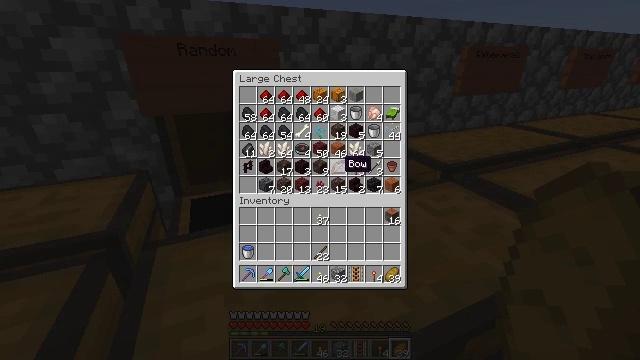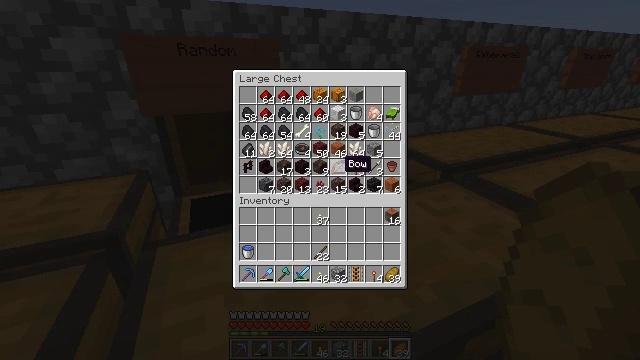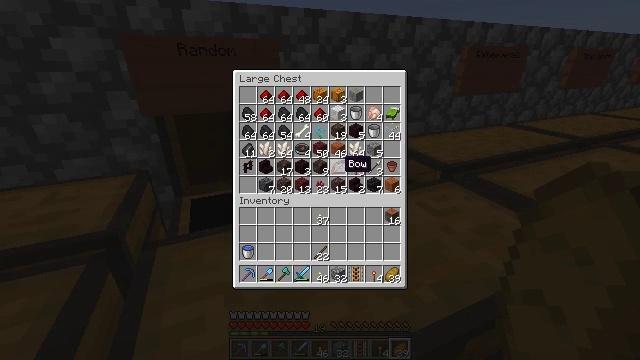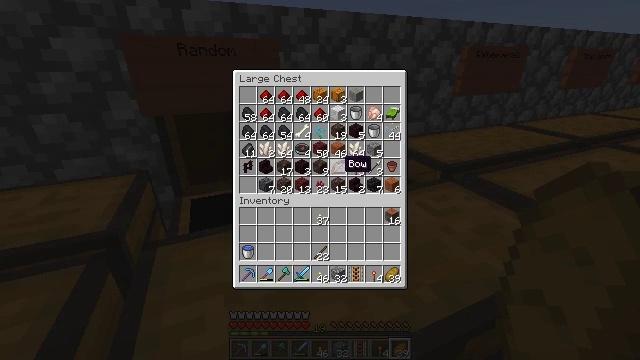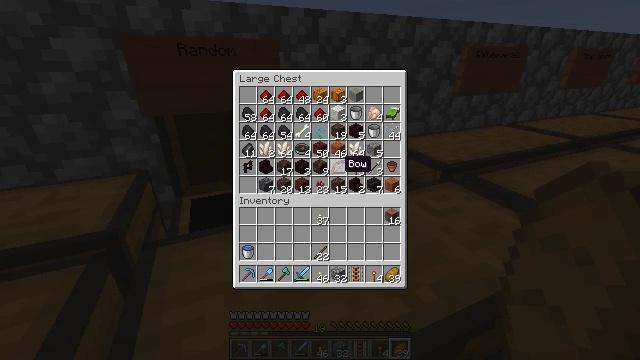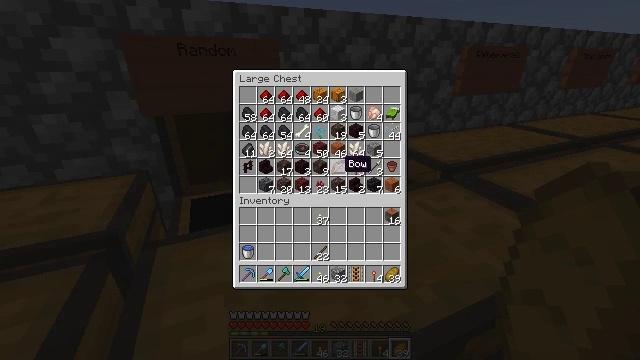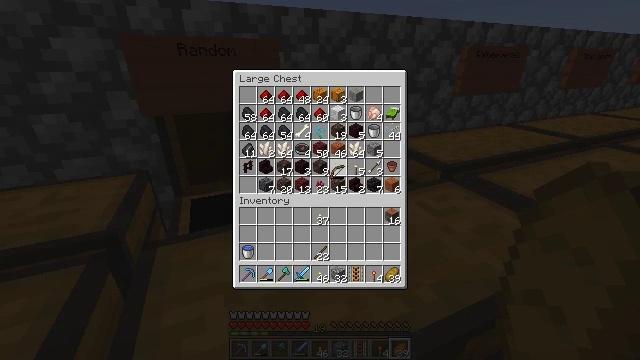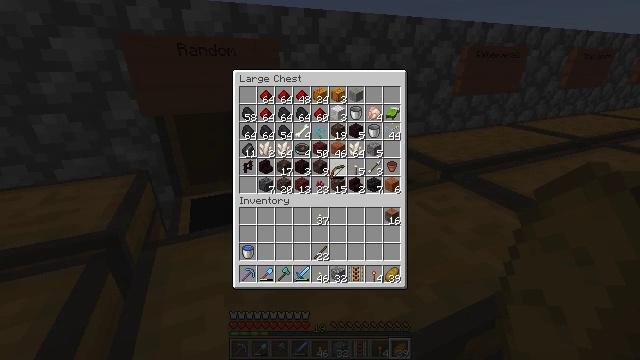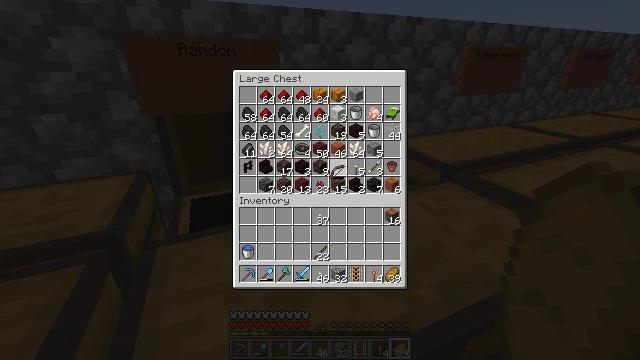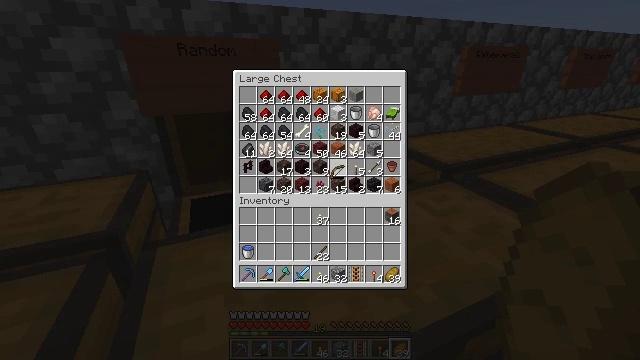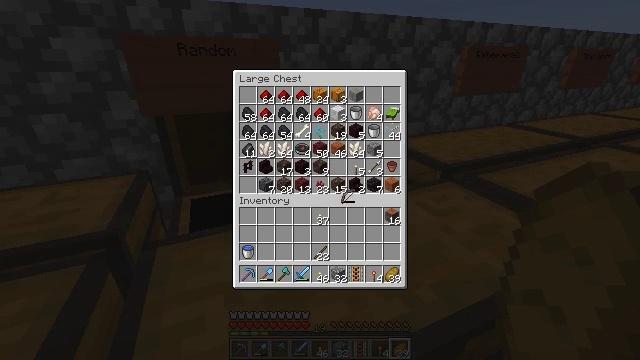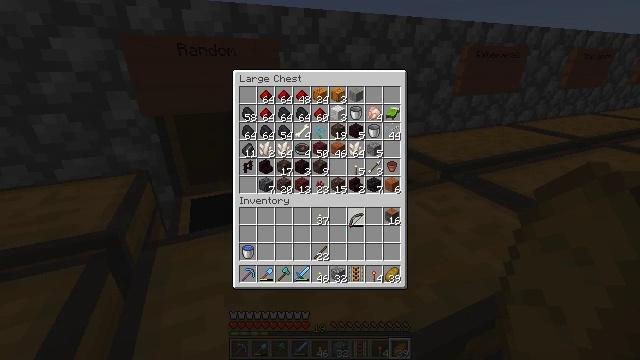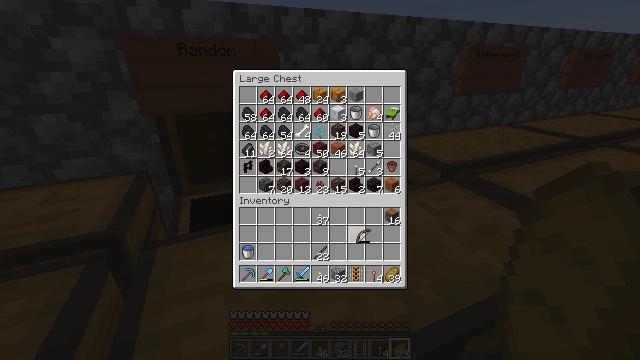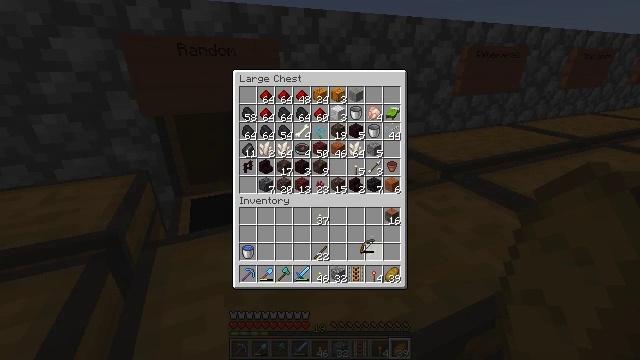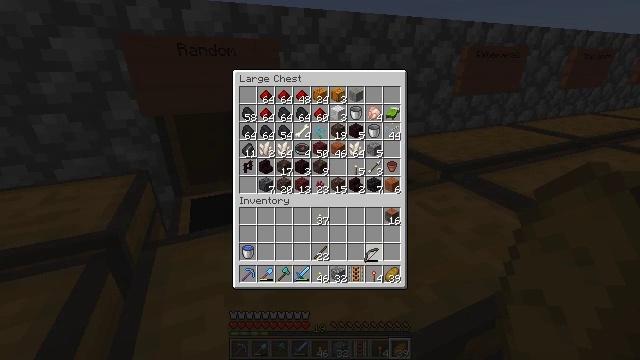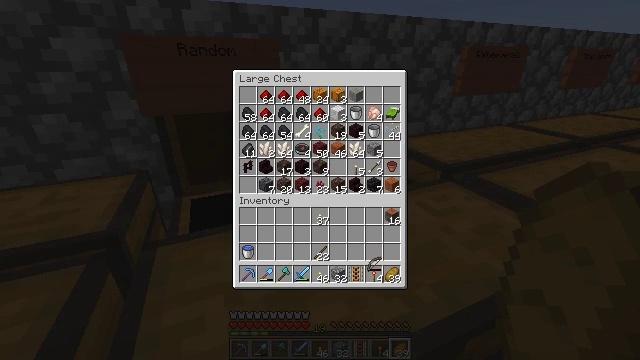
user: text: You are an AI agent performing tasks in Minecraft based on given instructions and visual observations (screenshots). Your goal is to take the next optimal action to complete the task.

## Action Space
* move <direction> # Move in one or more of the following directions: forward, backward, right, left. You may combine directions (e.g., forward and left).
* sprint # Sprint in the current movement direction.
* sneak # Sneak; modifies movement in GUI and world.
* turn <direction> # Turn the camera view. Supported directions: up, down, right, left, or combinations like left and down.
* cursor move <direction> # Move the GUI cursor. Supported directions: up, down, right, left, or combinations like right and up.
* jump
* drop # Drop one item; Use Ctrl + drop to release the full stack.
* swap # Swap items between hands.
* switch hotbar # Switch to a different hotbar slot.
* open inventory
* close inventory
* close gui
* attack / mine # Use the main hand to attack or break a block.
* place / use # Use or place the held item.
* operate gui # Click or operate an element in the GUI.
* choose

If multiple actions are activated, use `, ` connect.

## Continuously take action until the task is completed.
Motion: motion action
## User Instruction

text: Drop a bow.
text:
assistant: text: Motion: no_op
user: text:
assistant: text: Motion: no_op
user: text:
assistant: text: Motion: no_op
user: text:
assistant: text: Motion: no_op
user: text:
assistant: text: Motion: no_op
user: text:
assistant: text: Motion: operate gui
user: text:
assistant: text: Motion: operate gui
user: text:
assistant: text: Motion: operate gui
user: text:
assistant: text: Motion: no_op
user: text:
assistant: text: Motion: cursor move right and down
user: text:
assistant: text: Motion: cursor move right and down
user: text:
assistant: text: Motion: cursor move right and down
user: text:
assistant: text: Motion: cursor move down
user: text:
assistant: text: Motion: cursor move down
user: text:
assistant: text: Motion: cursor move down
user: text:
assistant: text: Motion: no_op
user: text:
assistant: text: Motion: no_op
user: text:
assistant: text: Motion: no_op
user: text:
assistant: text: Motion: no_op
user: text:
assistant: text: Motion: no_op
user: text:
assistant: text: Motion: no_op
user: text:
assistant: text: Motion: no_op
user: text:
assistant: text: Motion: no_op
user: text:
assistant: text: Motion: operate gui
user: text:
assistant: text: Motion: operate gui
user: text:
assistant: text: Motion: operate gui
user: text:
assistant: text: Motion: operate gui
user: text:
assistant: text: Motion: no_op
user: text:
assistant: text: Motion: no_op
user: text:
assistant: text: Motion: cursor move up